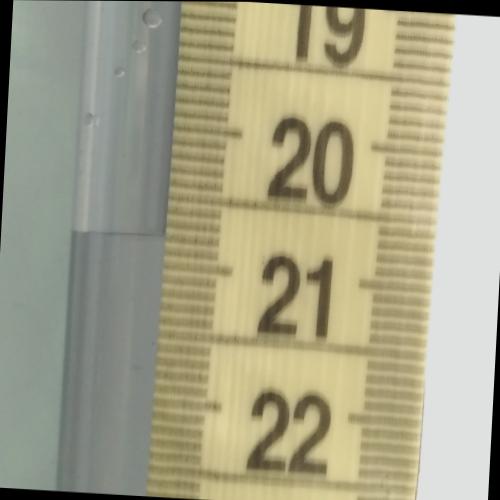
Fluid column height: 20.8 cm